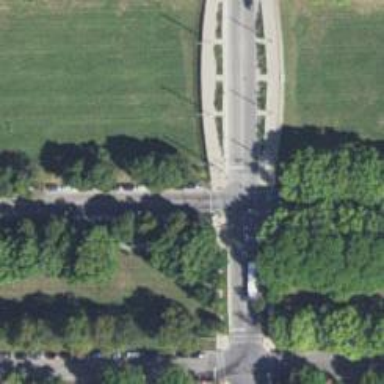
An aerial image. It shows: Footway crossing.